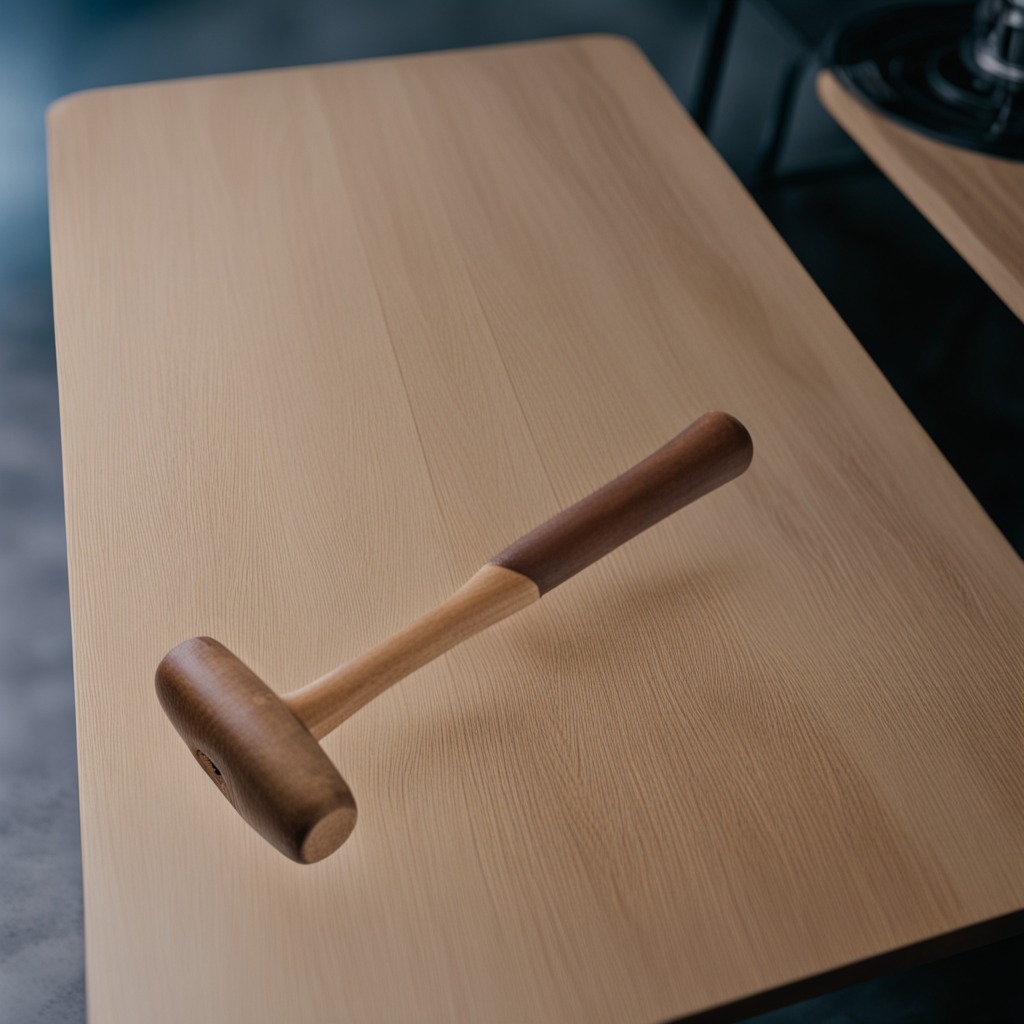
A hammer is lying on a table in a small garage at twilight.